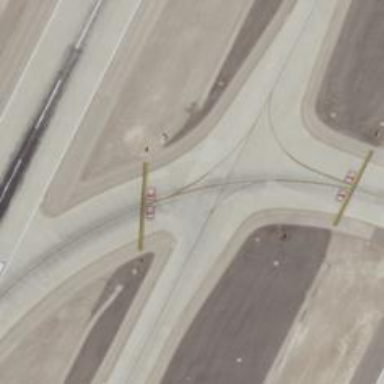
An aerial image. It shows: Image of taxiway at airport.